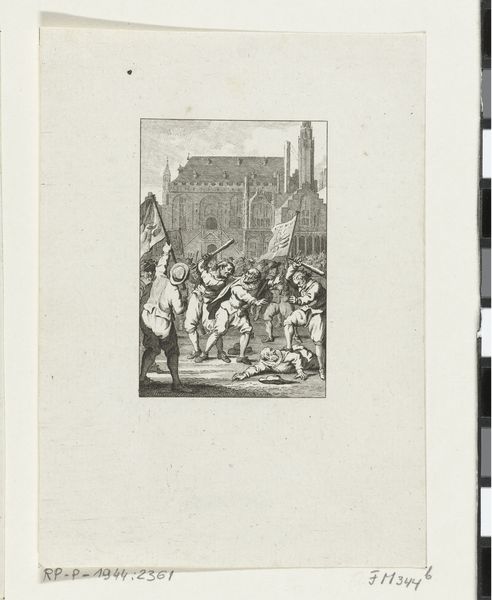
Titel: Opstand van het Kaas- en Broodvolk en moord op Claes van Ruyven te Haarlem
Künstler: Reinier Vinkeles
Standort: Amsterdam
Institution: Rijksmuseum
Schlagwörter: kampf, weiß, menschen, stadt, grau, hut, männer, schwarz, straße, zeichnung, haus, schloss, versammlung, mord, stehen, kirche, bauern, turm, papier, liegen, fahnen, fahne, hosen, grafik, graphik, platz, unruhe, knie, buch, druck, druckgraphik, druckgrafik, schraffur, radierung, stich, knüppel, aufstand, rathaus, kathedrale, buchseite, opfer, töten, kupferstich, keule, schlagen, erschlagen, stufengiebel, innenstadt, olke, hauen, prügel, schwenken, aufgeklebt, prügelei, mob, besiegter, rahaus